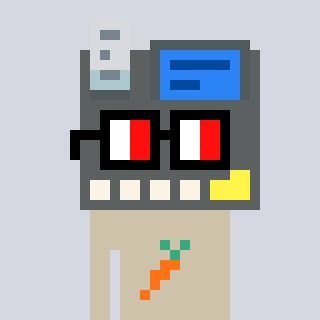
a pixel art character with square glasses with black frames and red eyes, a cash register-shaped head and a bege-colored body on a cool background